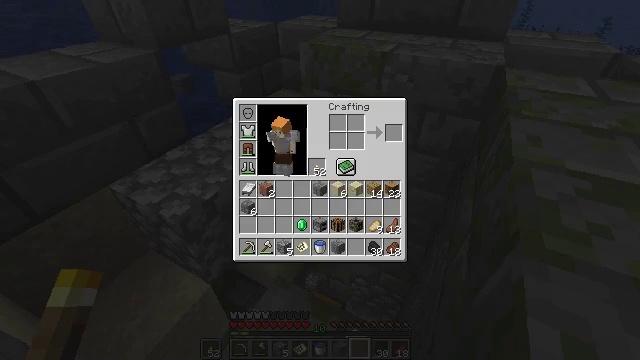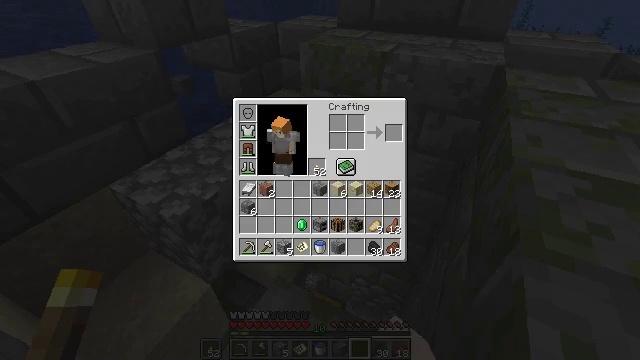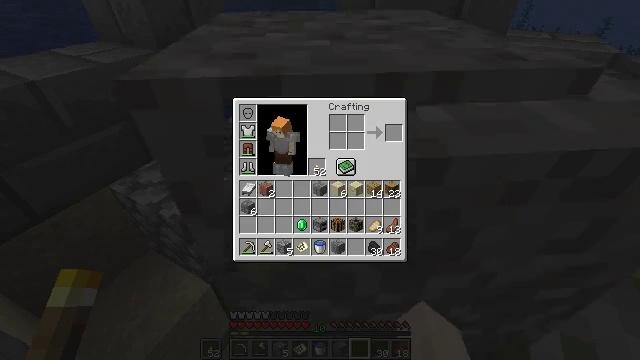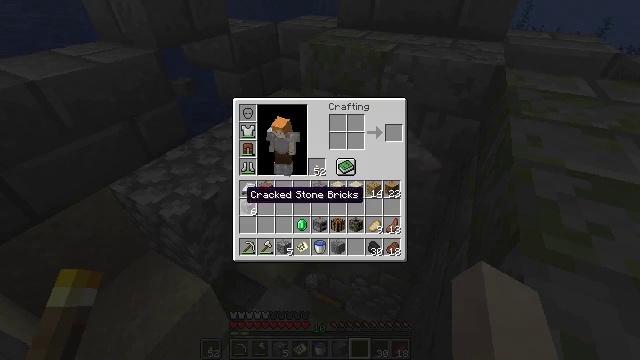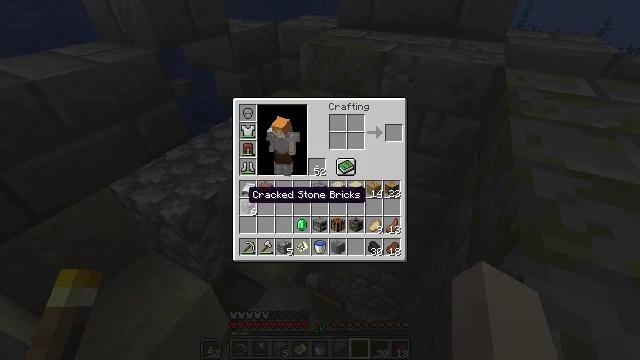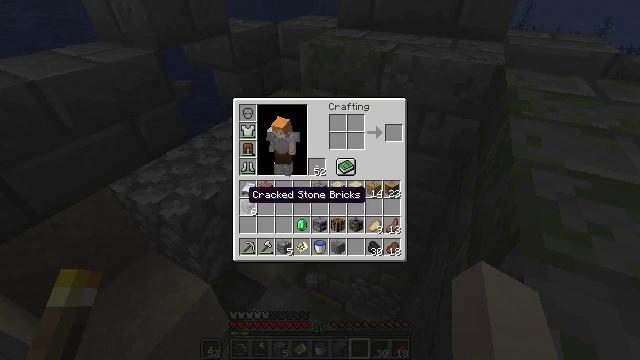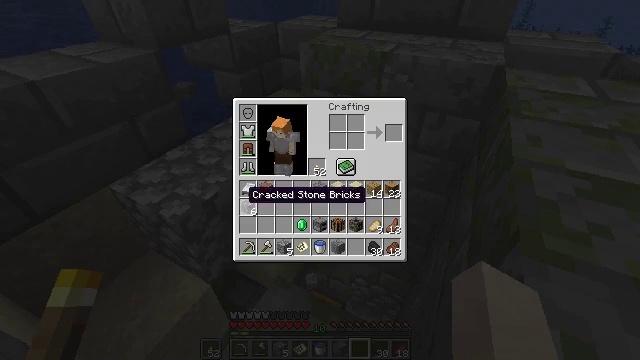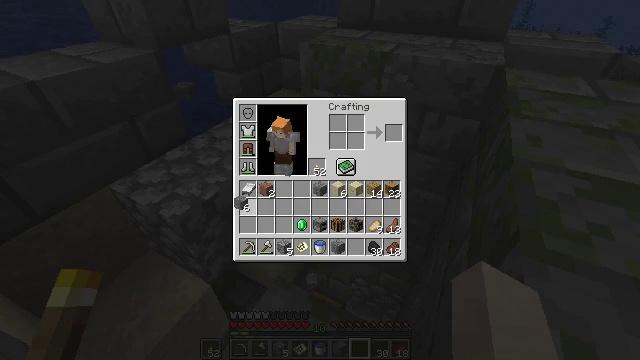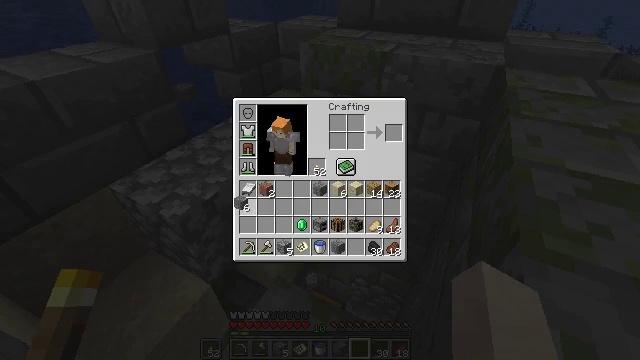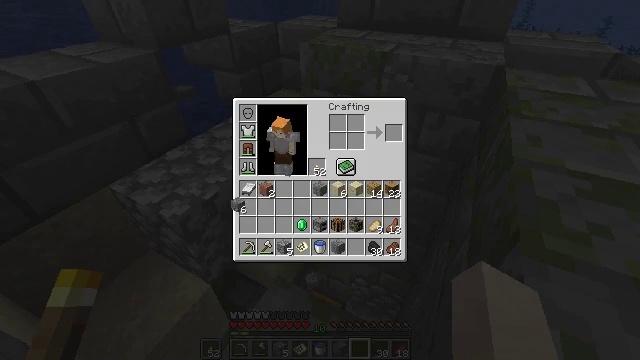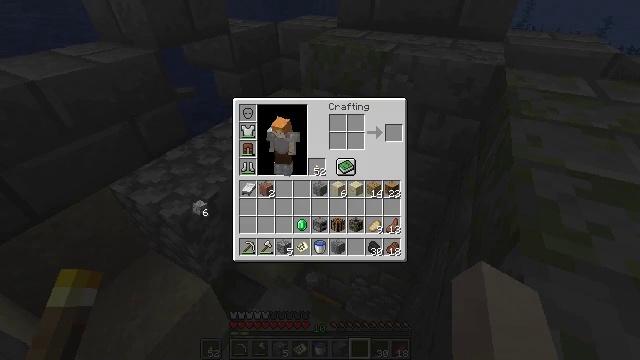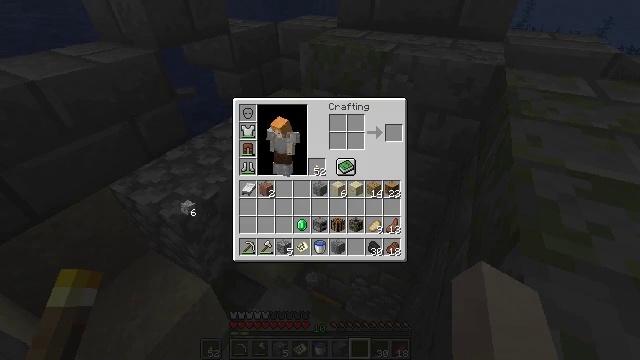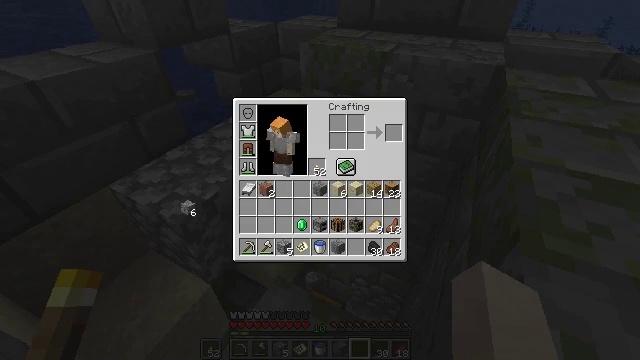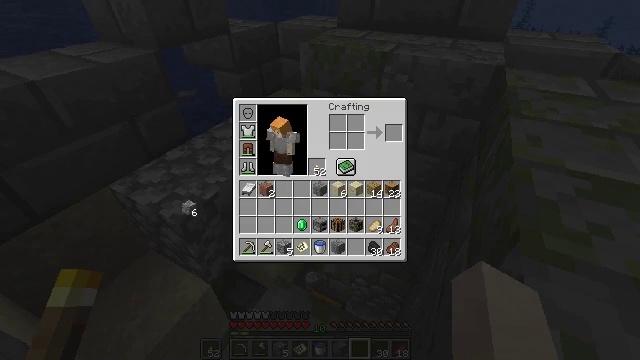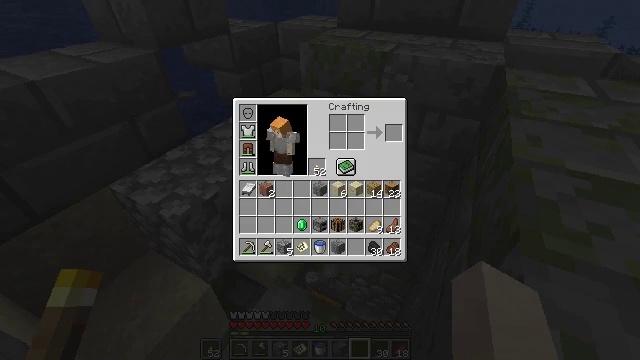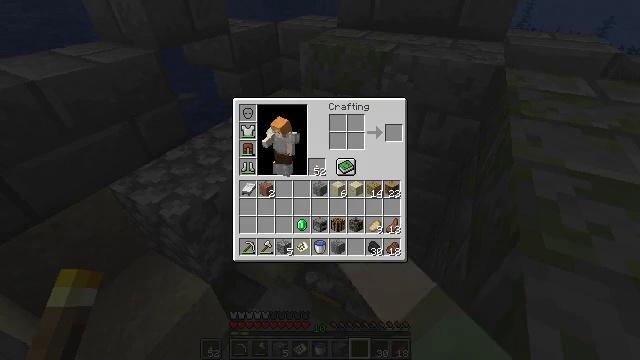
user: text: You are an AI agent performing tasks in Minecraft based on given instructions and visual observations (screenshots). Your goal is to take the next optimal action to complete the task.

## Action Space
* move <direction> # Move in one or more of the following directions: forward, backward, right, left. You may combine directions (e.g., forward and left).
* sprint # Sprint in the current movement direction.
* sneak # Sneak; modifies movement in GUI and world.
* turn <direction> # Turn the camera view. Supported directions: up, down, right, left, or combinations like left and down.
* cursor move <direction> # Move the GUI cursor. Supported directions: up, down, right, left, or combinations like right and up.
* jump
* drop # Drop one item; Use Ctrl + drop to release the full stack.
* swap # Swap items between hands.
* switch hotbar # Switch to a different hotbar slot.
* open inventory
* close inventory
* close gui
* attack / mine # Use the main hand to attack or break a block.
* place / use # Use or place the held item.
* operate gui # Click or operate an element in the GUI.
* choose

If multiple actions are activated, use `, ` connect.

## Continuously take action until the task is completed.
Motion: motion action
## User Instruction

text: Remove a cracked stone bricks from the inventory.
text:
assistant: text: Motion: open gui
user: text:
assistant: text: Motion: no_op
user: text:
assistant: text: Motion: no_op
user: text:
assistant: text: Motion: no_op
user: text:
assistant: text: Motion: no_op
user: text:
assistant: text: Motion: no_op
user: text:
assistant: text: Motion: operate gui
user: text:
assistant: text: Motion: operate gui
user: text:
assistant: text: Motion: no_op
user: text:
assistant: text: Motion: cursor move left
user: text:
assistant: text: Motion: cursor move left, operate gui
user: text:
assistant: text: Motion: operate gui
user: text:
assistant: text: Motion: operate gui
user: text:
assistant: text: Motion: cursor move right
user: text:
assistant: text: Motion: cursor move right
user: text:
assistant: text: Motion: cursor move right
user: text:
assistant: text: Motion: no_op
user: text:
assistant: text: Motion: no_op
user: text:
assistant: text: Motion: no_op